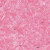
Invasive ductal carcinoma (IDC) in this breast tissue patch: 0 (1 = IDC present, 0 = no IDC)